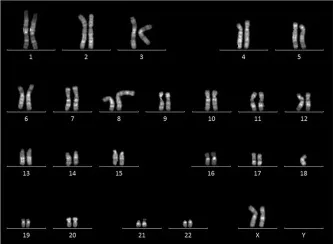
The phenotypic and genotypic characteristics of the adult female patient with unbalanced karyotype 45,XX,der(8;18)t(8;18)(p23;p11.3). (C) Metaphase chromosomes from the patient's PHA-stimulated lymphocyte after fluorescence in situ hybridization with DNA probes specific to chromosomes 8 and 18: Vysis CEP 8 (D8Z2) (green), CEP 18 (aqua) (Abbott Molecular), whole chromosome 8 painting probe (orange), whole chromosome 18 painting probe (green) (Applied Spectral Imaging).
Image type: pathology (fish)